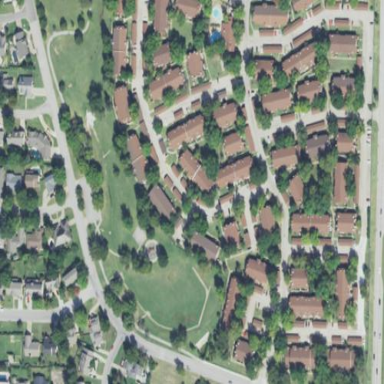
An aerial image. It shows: Residential area.